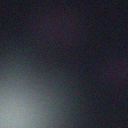
Screen state: off